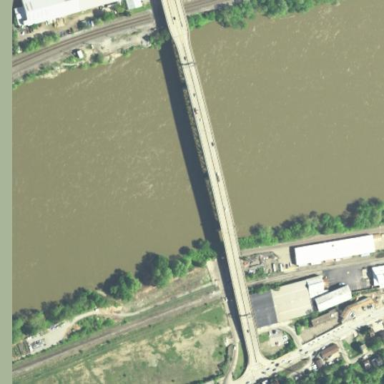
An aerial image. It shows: Man-made bridge.